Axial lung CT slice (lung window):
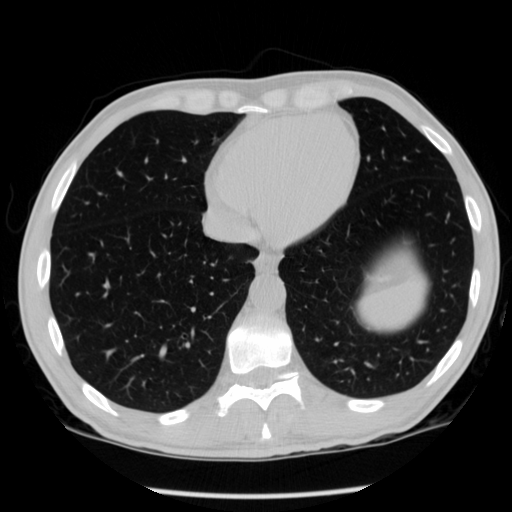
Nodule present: no